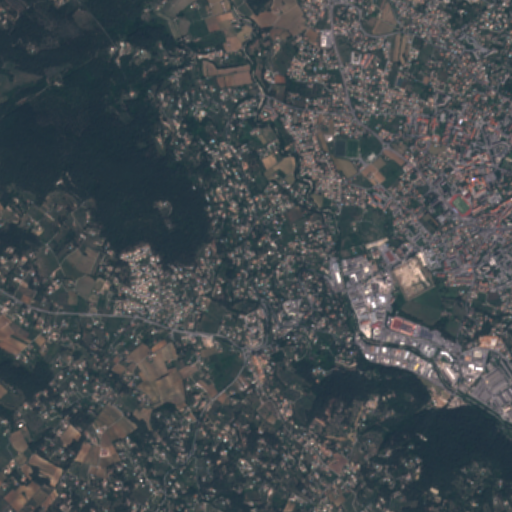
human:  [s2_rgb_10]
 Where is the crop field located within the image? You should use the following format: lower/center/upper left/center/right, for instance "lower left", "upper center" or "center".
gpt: The crop field is located in the upper right of the image.
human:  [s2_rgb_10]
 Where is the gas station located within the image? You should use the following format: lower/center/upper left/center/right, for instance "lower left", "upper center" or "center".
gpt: The gas station is located in the lower right of the image.
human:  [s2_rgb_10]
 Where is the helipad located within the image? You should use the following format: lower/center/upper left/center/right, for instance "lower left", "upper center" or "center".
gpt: The helipad is located in the lower right of the image.
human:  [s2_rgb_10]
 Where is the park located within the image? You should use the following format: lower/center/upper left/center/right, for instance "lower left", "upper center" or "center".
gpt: The park is located in the right of the image.
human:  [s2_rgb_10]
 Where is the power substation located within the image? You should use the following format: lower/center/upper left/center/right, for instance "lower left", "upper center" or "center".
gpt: The power substation is located in the upper center of the image.
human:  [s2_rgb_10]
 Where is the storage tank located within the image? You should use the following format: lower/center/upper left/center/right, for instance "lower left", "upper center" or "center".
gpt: The storage tank is located in the center right of the image.
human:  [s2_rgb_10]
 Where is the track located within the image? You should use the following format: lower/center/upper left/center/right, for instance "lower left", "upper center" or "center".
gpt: The track is located in the center right of the image.
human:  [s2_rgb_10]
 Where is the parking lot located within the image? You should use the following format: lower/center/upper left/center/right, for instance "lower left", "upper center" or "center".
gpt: There is no parking lot in the image.